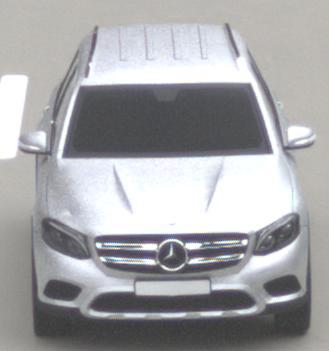
Make: Mercedes-Benz
Model: GLC 250
Detailed model: GLC (253)
Model produced from: 2015/09
Model produced until: 2018/05
Doors: 5
Color: white
Road condition: wet road
Daytime: morning or afternoon
Contrast: low contrast